Question: I'm making a game based on Marcus Du Sautoy's book "Number Mysteries" in which they describe a game where a team of three football players with prime numbers on their shirt use the prime numbers to see whether they beat the opposing side.
Basically, I want to set these three prime numbers on a "Player Selection Screen" and have them stored on each player, how can I go about this?
This is the PlayerSelection.ui

So I want to have the number thats selected in the comboBox to be set to a "player" object and if there is no number selected in one of the comboBoxes I want an error message to appear when the user presses the "Play" button so that they can't continue unless they pick three numbers.
I don't have much code written that does this function because I just can't find any tutorial video or article that explains a method to do what I want to do.
PlayerSelection.cpp below.
'''
#include "playerselection.h"
#include "ui_playerselection.h"
PlayerSelection::PlayerSelection(QWidget *parent) :
QDialog(parent),
ui(new Ui::PlayerSelection)
{
ui->setupUi(this);
setStyleSheet("PlayerSelection {background-image:url(:/PrimeFootballBkgnd.jpg)}");
}
PlayerSelection::~PlayerSelection()
{
delete ui;
}
void PlayerSelection::on_pushButton_clicked()
{
// hide();
// MainMenu mainMenu;
// mainMenu.setModal(true);
this->hide();
QWidget *parent = this->parentWidget();
parent->show();
}
void PlayerSelection::on_pushButton_3_clicked()
{
//if()
widget = new Widget(this);
widget->show();
}
'''
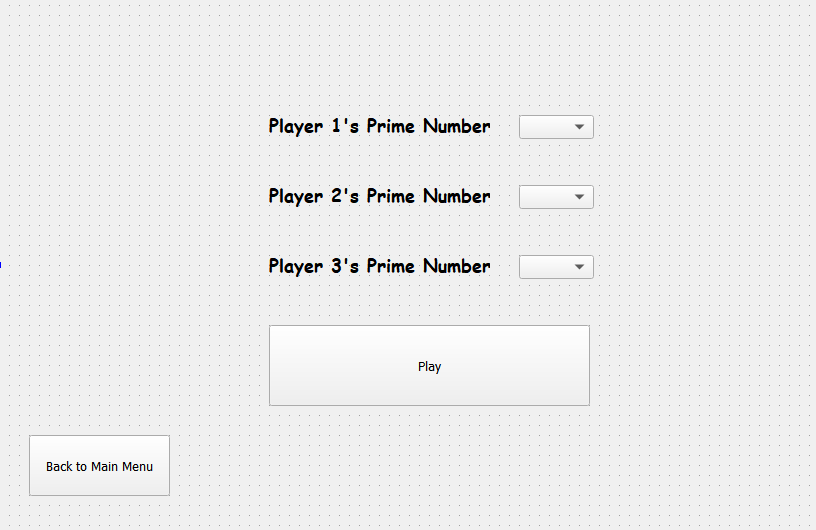
Answer: The 'PlayerSelection' object should have signals for every value change it provides, and then the 'Player' object should have a slot that is used to receive that value and update its internal state appropriately.
The 'PlayerSelection' object would need a state variable that describes whether any of the selections were made. That state variable can be simply the state of the 'Play' button: make it disabled by default, and only enable it when the relevant signal was emitted. If 'Play''s enable condition would depend on multiple combo boxes, then having three booleans as state variables could work, and any time they got changed, the 'Play''s enabled property would be set to a logical of those three booleans. There are other ways of doing it, for example using an explicit 'QStateMachine', but it may be too much complication at this point of your journey.